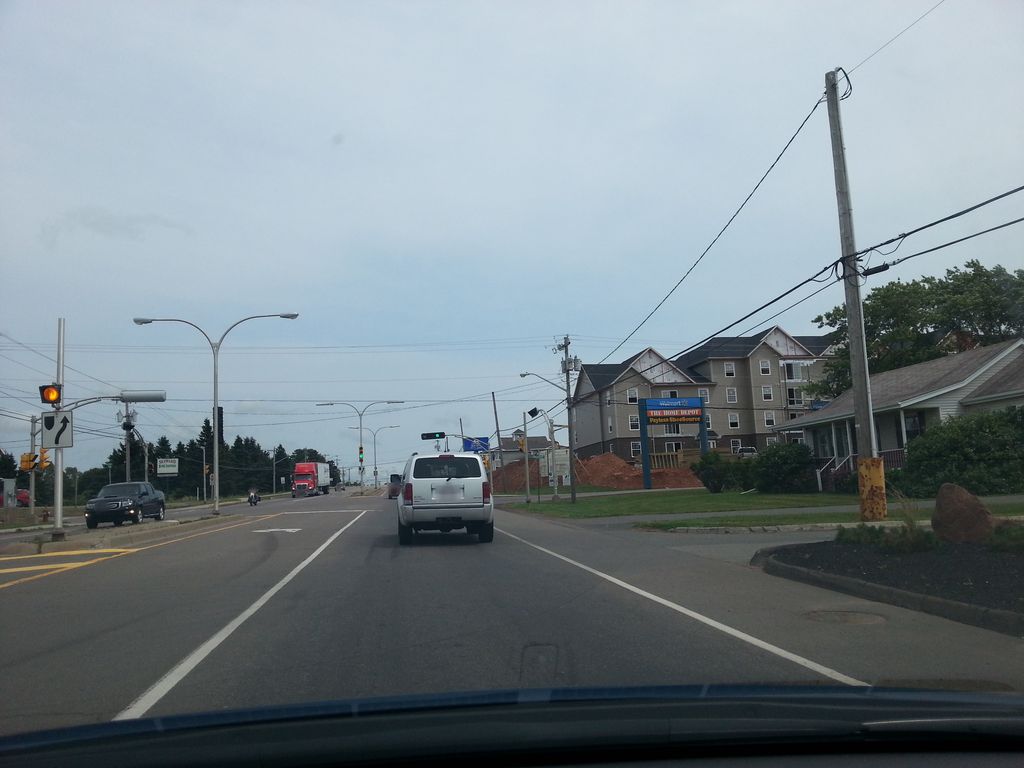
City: charlottetown